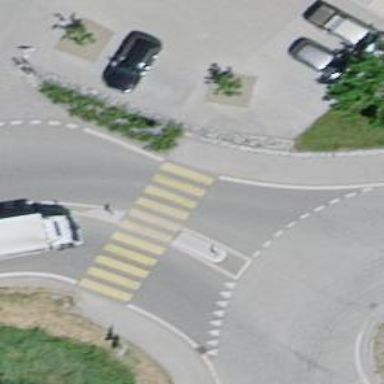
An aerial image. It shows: Asphalt footway with marked zebra crossing and island.